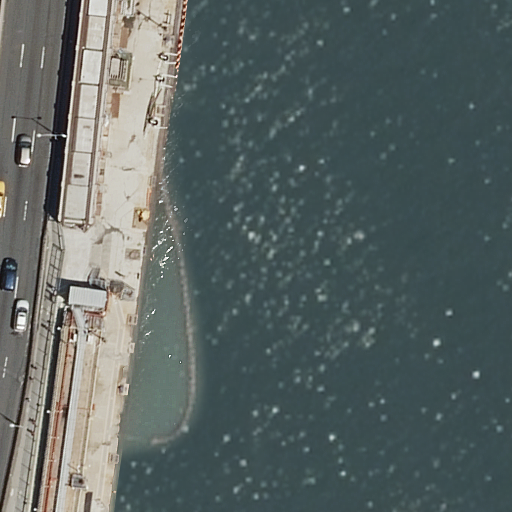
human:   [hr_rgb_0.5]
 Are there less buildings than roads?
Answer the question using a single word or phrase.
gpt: no

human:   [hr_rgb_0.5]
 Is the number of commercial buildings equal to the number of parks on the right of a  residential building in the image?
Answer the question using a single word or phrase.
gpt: yes

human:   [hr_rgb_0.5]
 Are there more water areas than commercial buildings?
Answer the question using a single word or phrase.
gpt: yes

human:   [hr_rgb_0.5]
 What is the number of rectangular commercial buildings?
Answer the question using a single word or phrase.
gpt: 0

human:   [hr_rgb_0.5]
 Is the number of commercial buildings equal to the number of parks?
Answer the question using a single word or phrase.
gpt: no

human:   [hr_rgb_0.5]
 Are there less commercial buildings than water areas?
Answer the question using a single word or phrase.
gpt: yes

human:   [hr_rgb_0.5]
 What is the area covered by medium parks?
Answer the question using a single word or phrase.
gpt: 0m2

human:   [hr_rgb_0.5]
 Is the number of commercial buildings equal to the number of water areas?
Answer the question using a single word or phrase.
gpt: no

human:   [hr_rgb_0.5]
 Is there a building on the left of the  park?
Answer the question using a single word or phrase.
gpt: no

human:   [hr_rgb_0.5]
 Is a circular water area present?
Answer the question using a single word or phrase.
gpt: no

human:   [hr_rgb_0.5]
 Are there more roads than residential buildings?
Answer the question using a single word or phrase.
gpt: no

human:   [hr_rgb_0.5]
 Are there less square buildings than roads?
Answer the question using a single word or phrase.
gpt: yes

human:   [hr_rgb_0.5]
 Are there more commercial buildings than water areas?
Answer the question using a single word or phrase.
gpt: no

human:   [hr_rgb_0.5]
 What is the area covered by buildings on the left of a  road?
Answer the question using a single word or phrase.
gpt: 7m2

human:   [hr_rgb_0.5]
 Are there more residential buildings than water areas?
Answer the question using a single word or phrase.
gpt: yes

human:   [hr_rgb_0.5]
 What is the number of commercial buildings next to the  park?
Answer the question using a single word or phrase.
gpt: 0

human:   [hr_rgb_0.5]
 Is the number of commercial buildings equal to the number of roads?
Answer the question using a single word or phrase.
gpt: no

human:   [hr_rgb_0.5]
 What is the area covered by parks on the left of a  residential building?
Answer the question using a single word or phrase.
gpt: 8197m2

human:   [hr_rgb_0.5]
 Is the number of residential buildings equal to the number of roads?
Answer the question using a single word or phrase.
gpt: yes

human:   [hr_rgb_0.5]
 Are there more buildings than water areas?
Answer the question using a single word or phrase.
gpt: yes

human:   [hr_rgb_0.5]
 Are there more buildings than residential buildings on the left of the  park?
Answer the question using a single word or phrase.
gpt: yes

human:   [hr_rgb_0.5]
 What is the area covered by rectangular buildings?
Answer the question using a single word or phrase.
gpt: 117m2

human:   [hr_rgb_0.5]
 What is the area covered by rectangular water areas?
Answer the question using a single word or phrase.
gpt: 0m2

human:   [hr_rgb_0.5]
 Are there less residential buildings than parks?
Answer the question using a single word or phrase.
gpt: no

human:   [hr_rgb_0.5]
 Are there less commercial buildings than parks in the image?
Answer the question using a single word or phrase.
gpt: yes

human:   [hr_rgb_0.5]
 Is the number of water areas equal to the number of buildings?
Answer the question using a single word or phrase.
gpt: no

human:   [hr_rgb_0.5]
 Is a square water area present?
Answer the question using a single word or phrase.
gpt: no

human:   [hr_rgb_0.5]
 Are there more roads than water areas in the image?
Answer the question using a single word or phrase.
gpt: yes

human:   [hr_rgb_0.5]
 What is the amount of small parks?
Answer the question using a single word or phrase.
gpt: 0

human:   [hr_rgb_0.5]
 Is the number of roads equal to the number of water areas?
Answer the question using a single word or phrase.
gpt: no

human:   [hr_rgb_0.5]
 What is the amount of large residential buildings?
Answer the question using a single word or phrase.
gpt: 0

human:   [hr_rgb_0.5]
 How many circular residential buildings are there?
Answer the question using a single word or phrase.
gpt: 0

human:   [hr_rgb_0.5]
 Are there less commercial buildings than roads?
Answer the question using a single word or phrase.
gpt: yes

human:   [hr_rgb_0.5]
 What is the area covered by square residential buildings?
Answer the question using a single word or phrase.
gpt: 0m2

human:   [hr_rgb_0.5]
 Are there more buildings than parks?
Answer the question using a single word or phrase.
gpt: yes

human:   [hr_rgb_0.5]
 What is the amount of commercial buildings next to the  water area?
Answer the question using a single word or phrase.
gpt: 0